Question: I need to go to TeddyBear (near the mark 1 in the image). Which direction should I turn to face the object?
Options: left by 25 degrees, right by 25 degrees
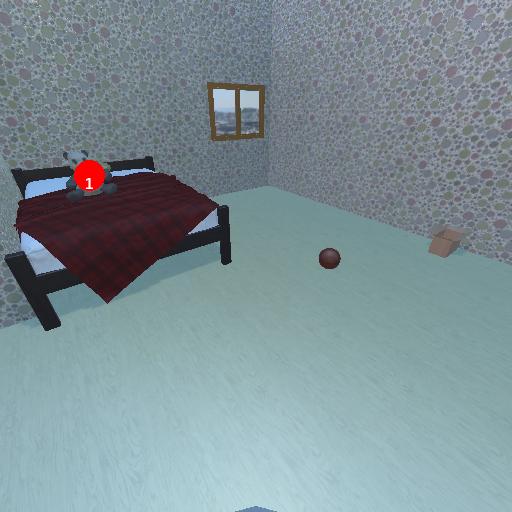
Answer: left by 25 degrees